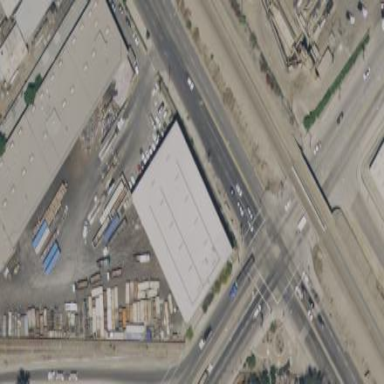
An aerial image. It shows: Industrial building.